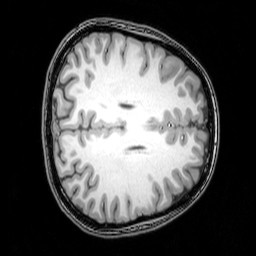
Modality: T1w
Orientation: axial
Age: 26
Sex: female
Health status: healthy
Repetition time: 0.081 s
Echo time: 0.037 s